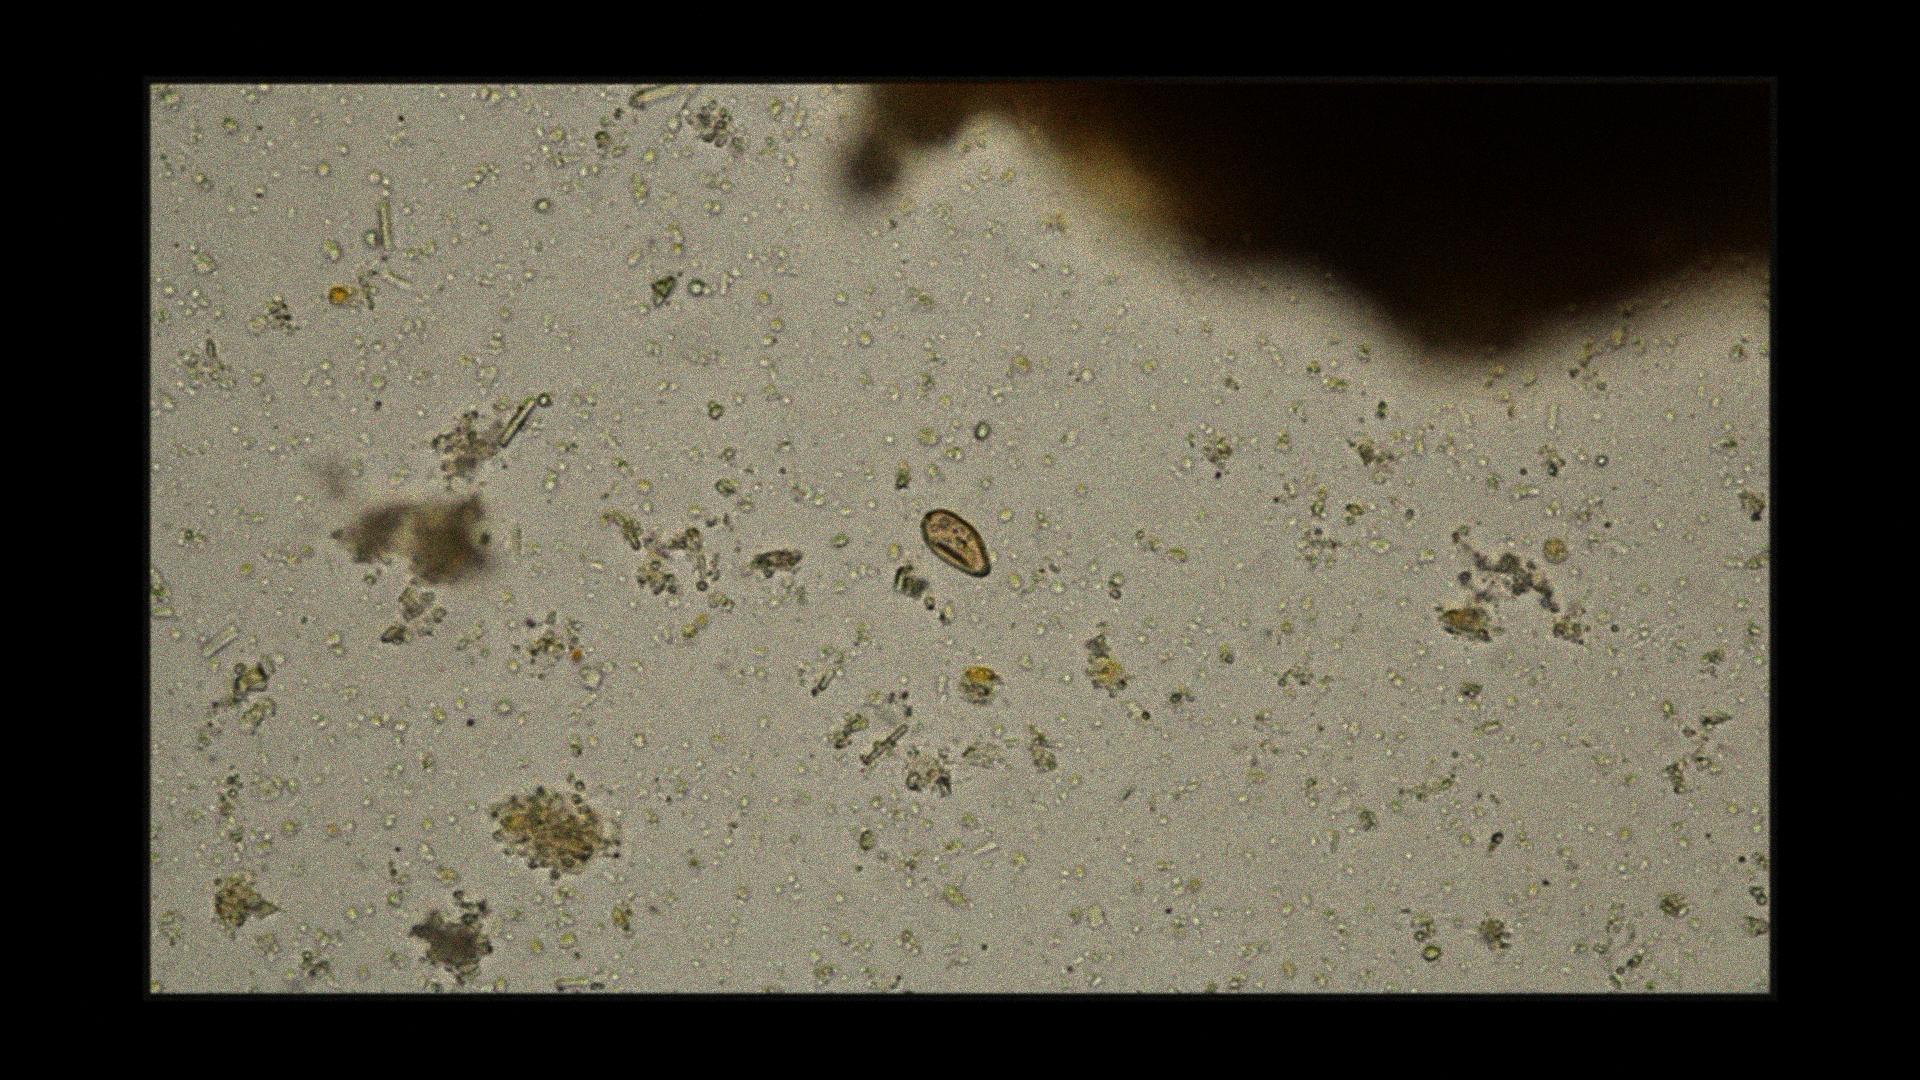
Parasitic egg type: Opisthorchis viverrine